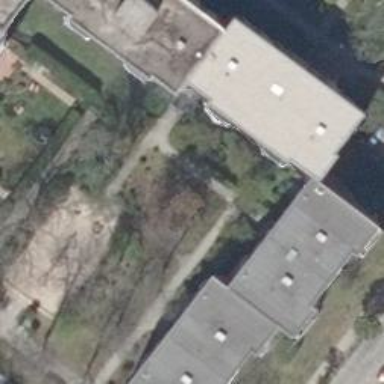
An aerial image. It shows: Building with apartments and flat roof.